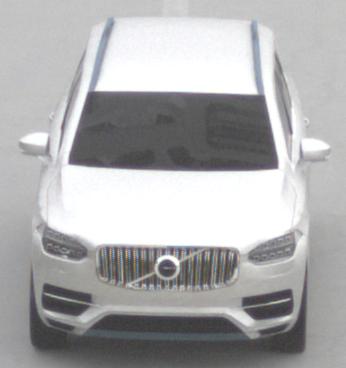
Make: Volvo
Model: XC90 B5
Detailed model: XC90 (L)
Model produced from: 2019/08
Model produced until: 2020/04
Doors: 5
Color: white
Road condition: dry road
Daytime: morning or afternoon
Contrast: low contrast